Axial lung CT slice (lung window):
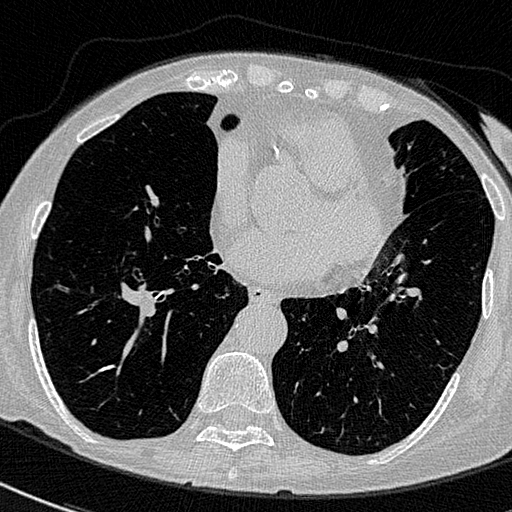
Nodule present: no